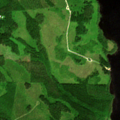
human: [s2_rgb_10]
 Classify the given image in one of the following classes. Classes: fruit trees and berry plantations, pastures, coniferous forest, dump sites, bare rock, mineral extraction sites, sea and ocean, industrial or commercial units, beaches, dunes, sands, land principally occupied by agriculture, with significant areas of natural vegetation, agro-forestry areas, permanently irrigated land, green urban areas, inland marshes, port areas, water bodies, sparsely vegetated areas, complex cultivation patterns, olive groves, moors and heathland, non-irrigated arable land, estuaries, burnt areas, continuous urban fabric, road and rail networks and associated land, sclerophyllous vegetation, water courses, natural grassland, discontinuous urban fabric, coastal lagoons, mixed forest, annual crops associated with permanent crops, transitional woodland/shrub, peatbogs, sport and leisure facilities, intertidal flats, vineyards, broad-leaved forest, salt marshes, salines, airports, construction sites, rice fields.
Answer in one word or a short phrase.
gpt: mixed forest, transitional woodland/shrub, water bodies